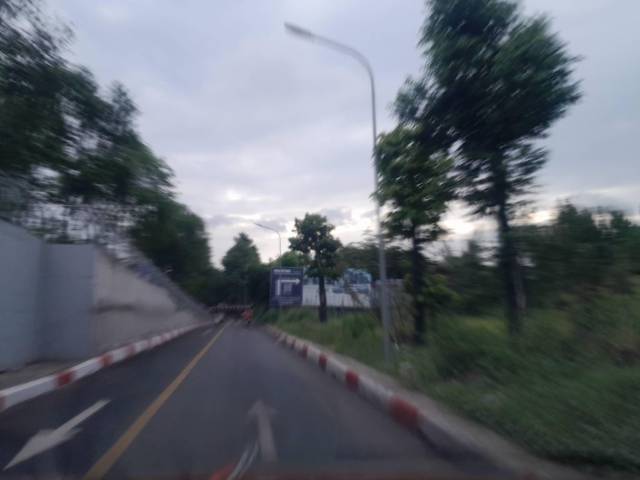
Region: Vietnam
Coordinates: 10.779, 106.735